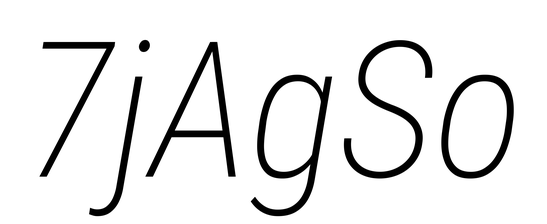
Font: Roboto-Italic_Condensed_ExtraLight_Italic